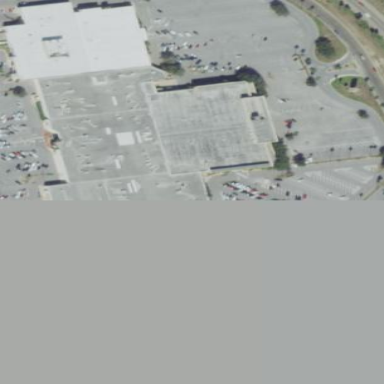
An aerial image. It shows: Commercial building housing mall.